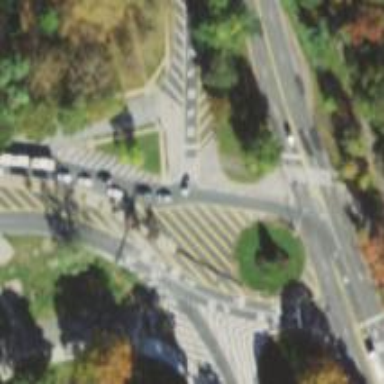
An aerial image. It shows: Footway that serves as traffic island.